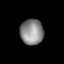
Tissue: prostate
Cell type: Epithelial cells
Senescence score: 0.7195
Nuclear area (px): 575
Mean DAPI intensity: 138.318